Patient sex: M
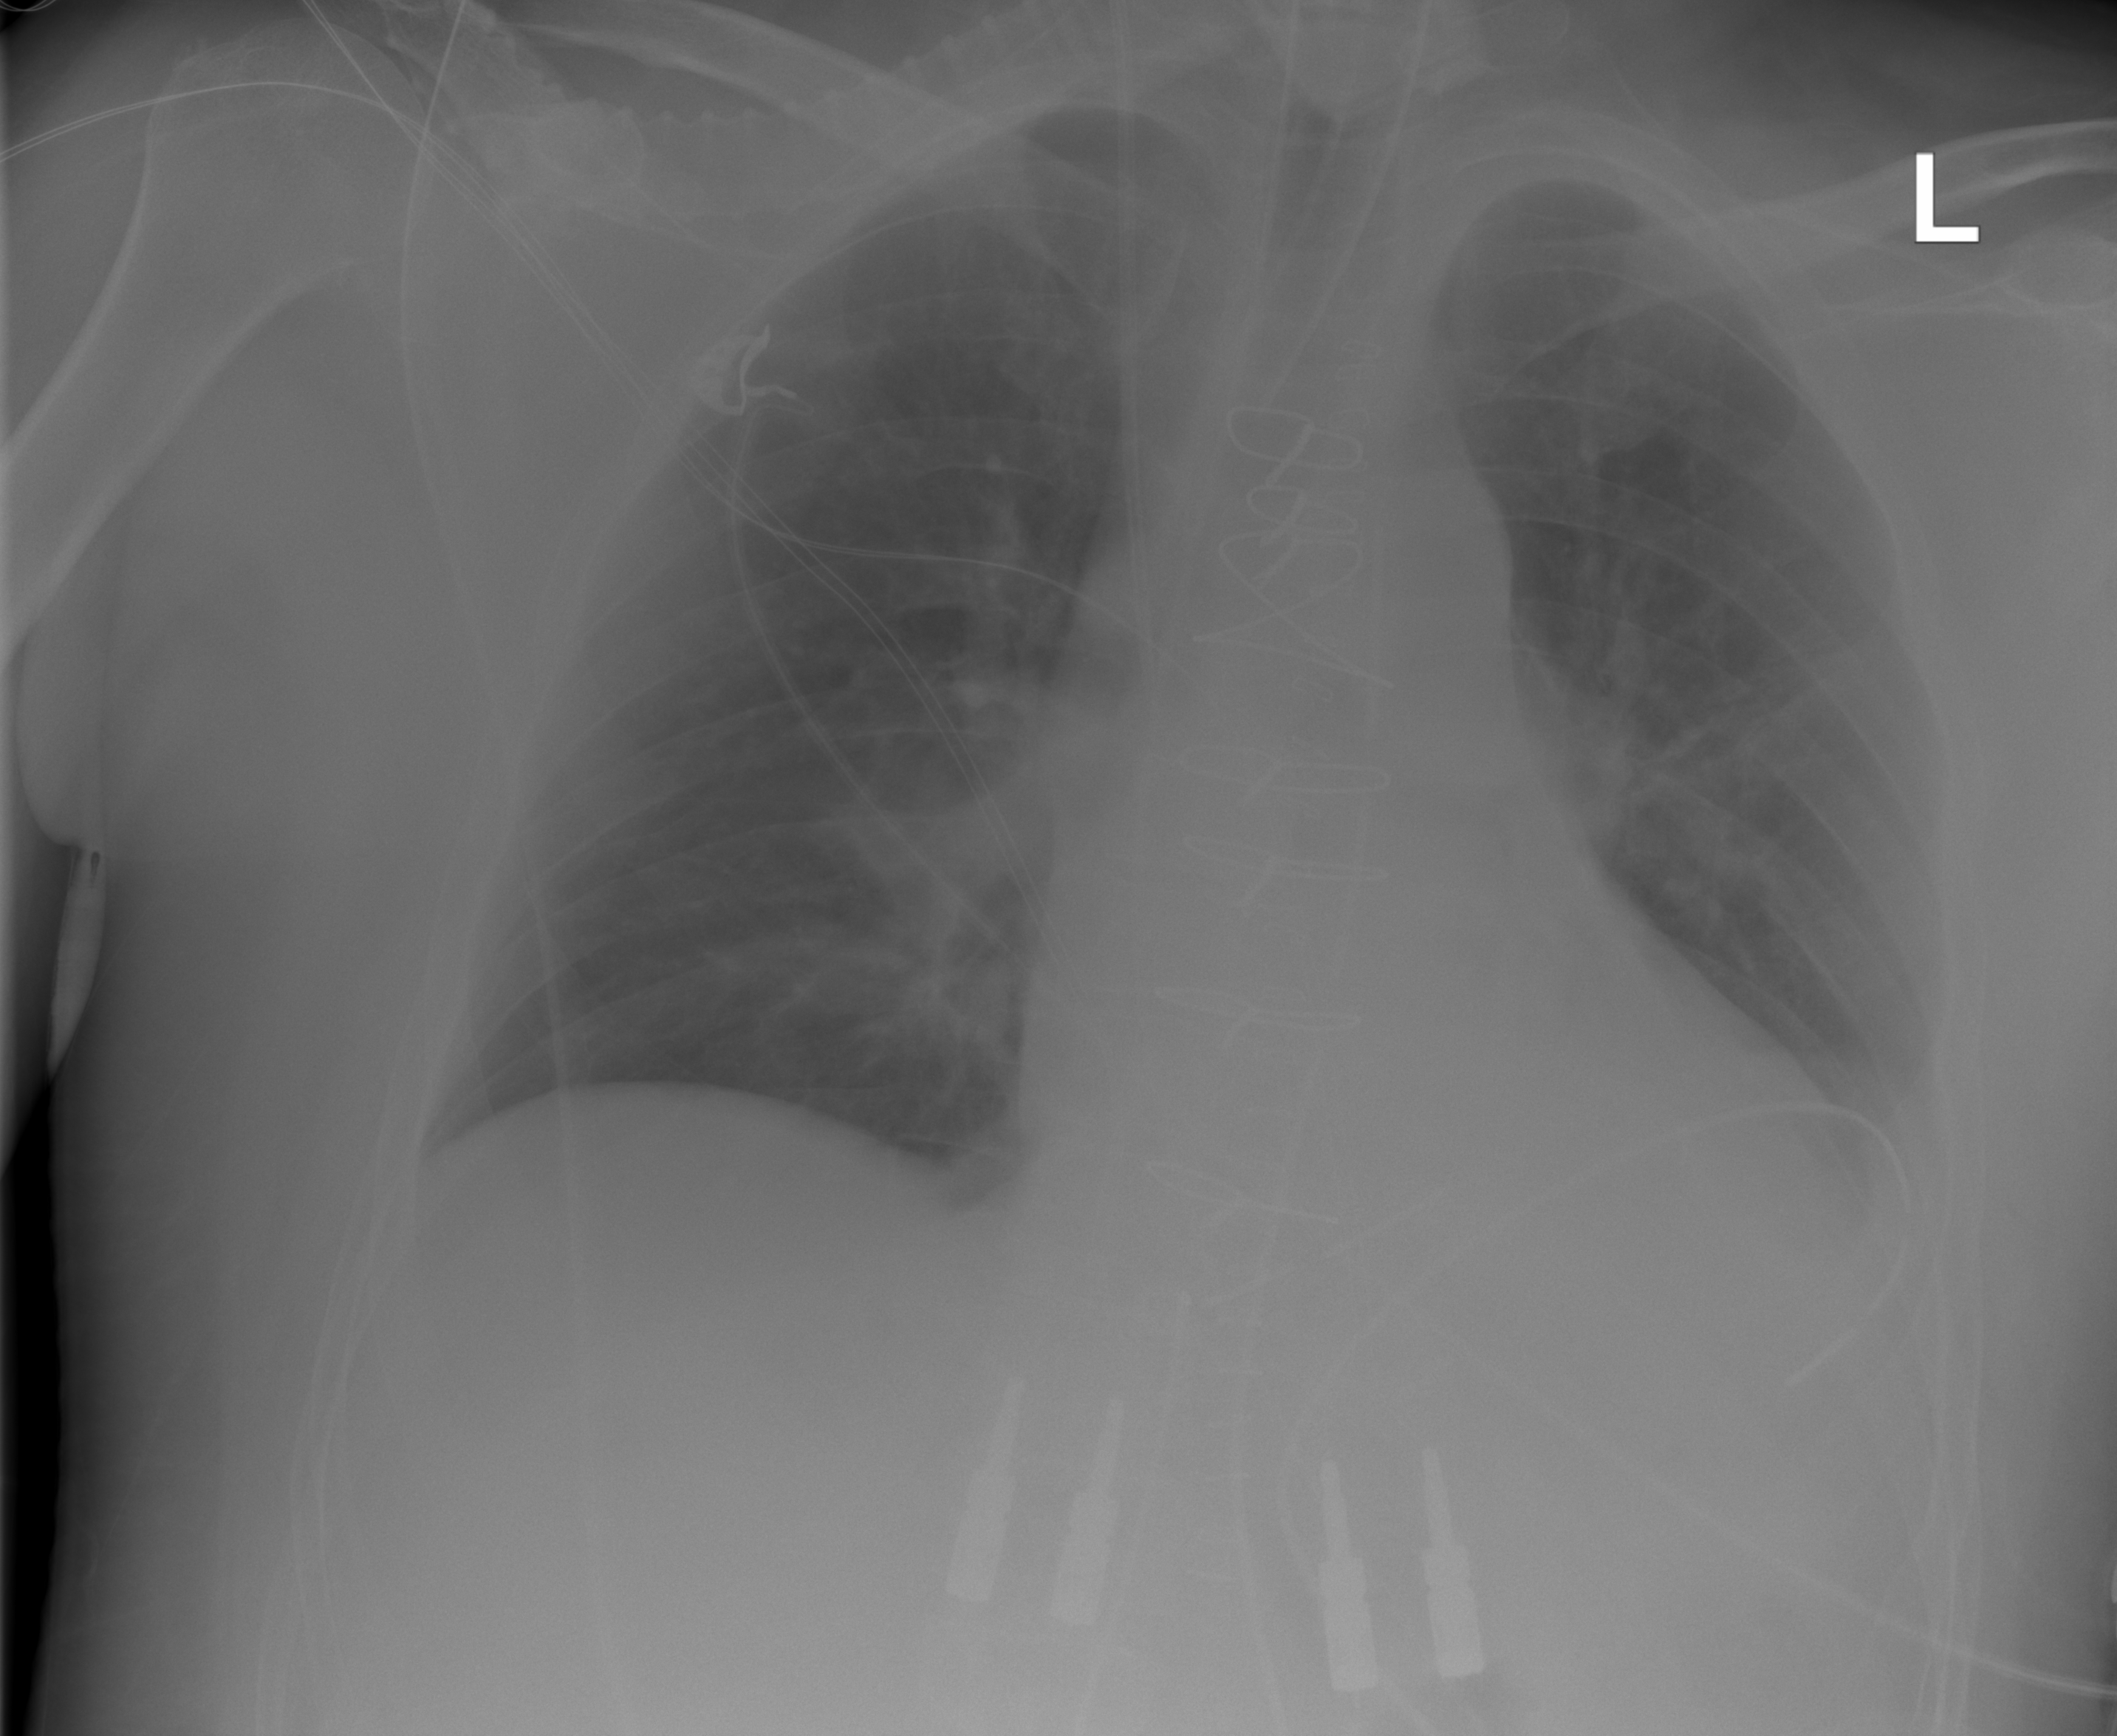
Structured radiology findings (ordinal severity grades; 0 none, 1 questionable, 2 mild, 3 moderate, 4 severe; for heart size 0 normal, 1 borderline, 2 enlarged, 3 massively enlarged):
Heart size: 2
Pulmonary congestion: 2
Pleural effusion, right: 0
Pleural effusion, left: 2
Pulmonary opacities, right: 0
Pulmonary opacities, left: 1
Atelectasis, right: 0
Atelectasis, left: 2